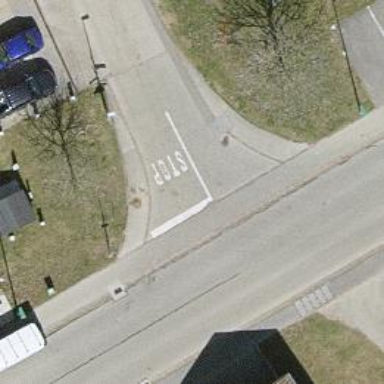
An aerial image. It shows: Asphalt footway with unmarked crossing.